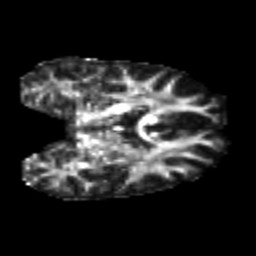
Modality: FA
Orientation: coronal
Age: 22
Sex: male
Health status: healthy
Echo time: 0.074 s